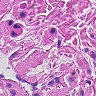
Metastatic tissue present: no